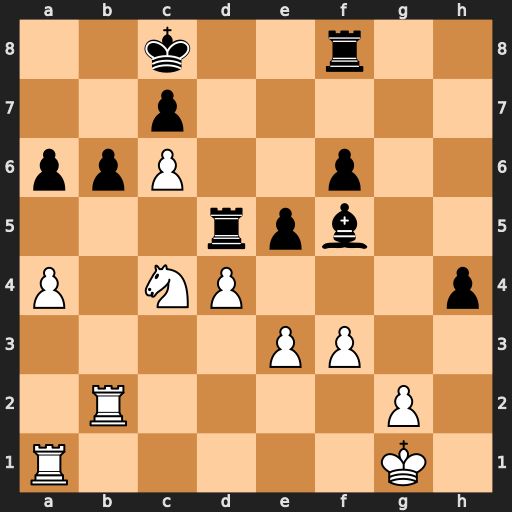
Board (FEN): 2k2r2/2p5/ppP2p2/3rpb2/P1NP3p/4PP2/1R4P1/R5K1
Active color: w
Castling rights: -
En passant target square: -
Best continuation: Rxb6 cxb6 Nxb6+ Kc7 Nxd5+